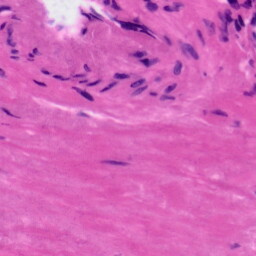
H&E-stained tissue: Tonsil